Question:
Why Expo go app not working. But in my browser it works.
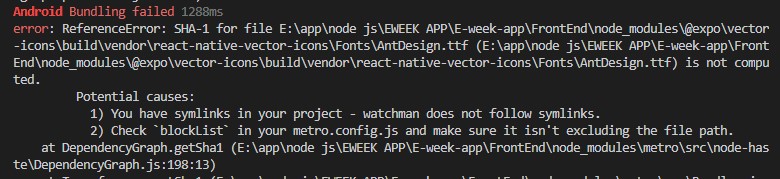
Answer: Again I create with "npm init" and again did same process .This time no errors .I used Expo App from started instead of Web as a emulator. The reason for this problem is in web Emulator not showing some errors
related to the real emulators.